Interaction volume radius: 5 \u00c5
Interaction volume height: 20 \u00c5
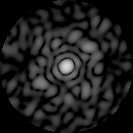
Disorder parameter: 0.8144